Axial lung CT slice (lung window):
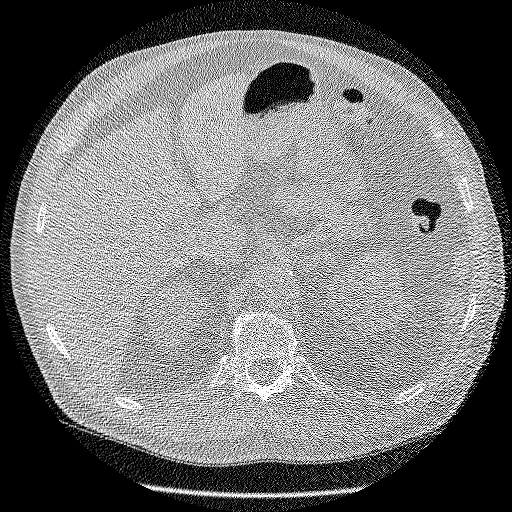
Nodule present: no